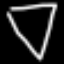
Label: diamond